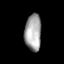
Tissue: lung
Cell type: Epithelial cells
Senescence score: 0.234
Nuclear area (px): 596
Mean DAPI intensity: 164.107